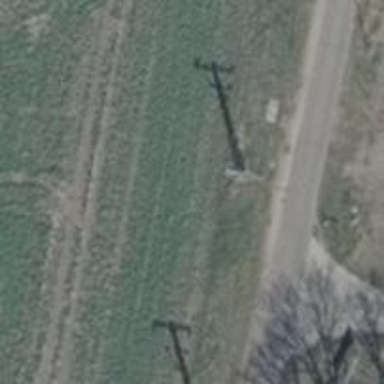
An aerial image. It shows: Power pole.